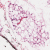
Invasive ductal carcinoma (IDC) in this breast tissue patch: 0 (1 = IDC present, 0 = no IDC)